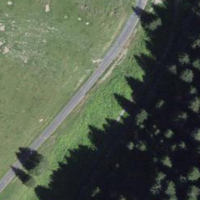
EUNIS habitat code: 23
Species observed at this site:
Petasites hybridus
Carduus personata